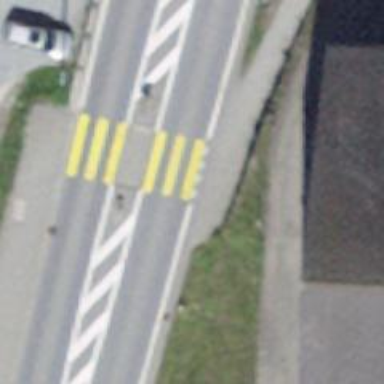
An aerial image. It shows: Uncontrolled crossing on the road.